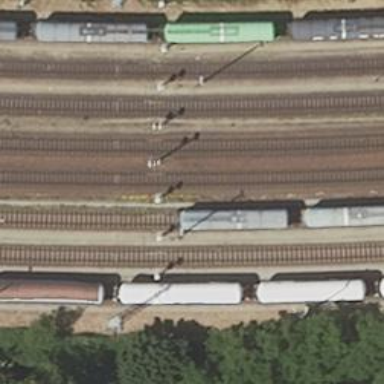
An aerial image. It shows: Isolated track section of railway.